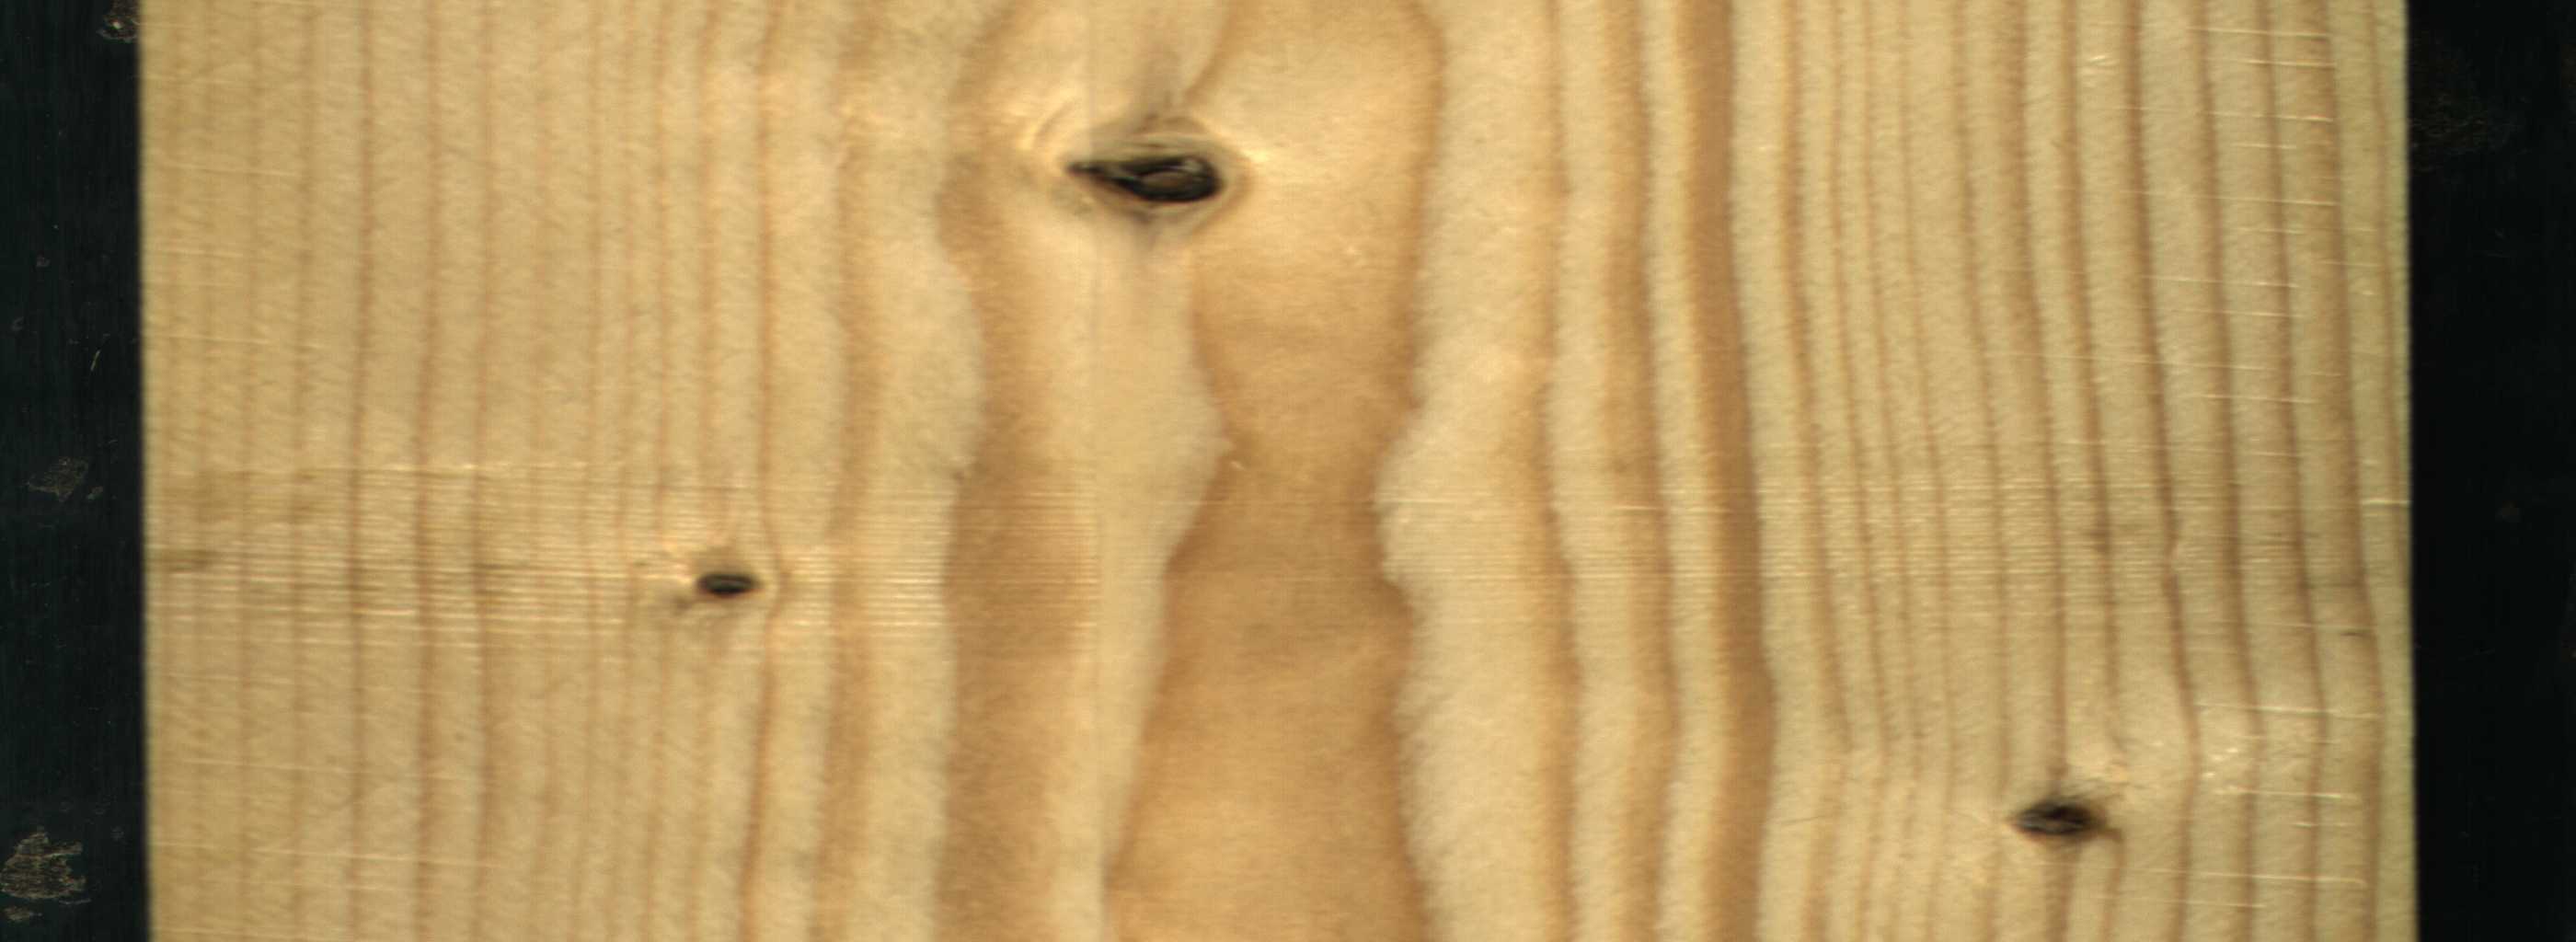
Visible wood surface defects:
Dead_Knot
Dead_Knot
Dead_Knot